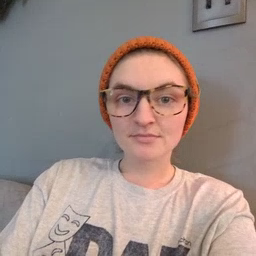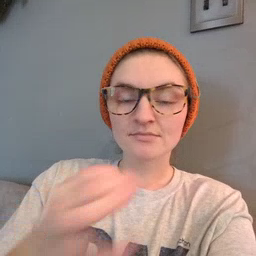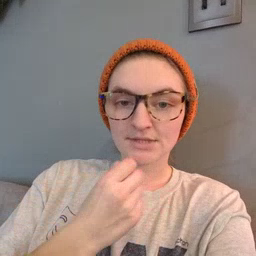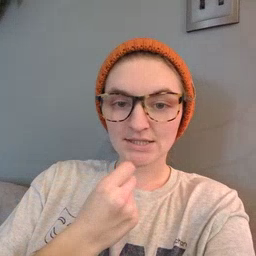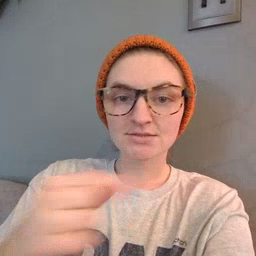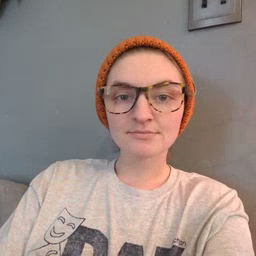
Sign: snack